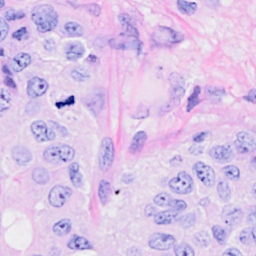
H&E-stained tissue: Breast